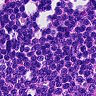
Metastatic tissue present: no